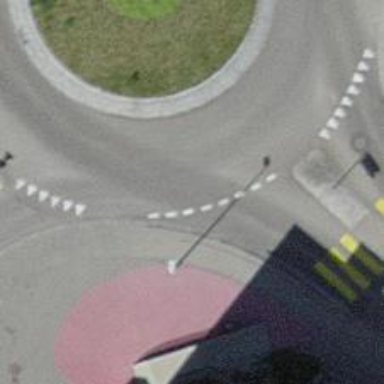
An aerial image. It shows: Secondary road leading to roundabout.